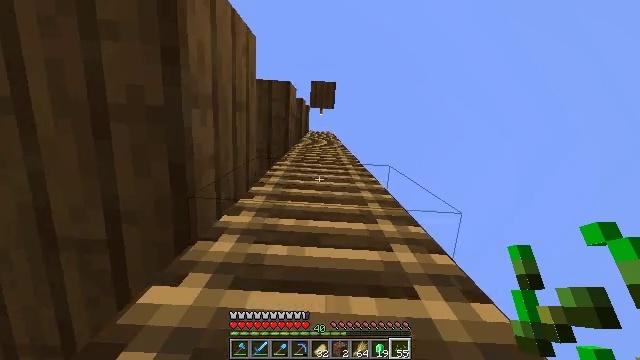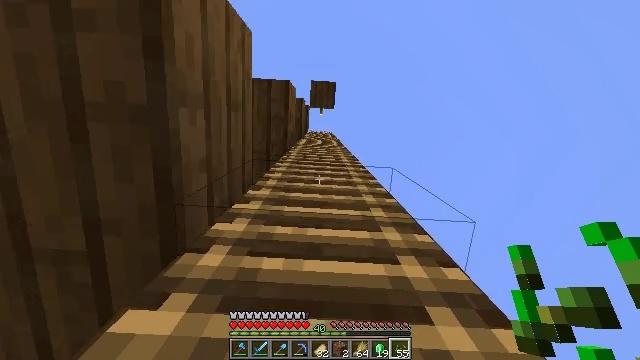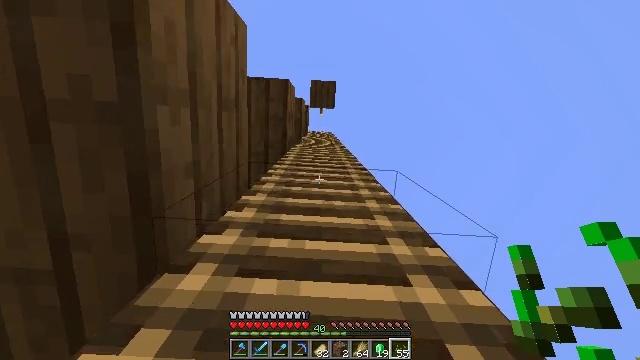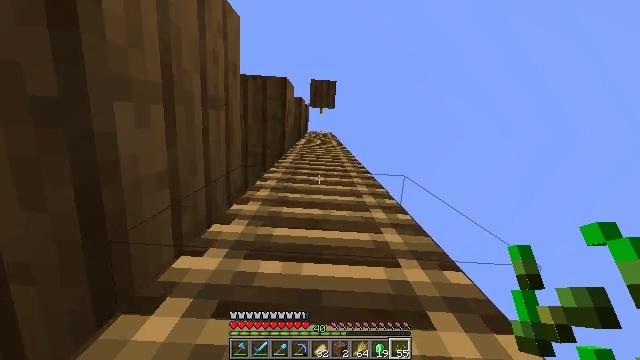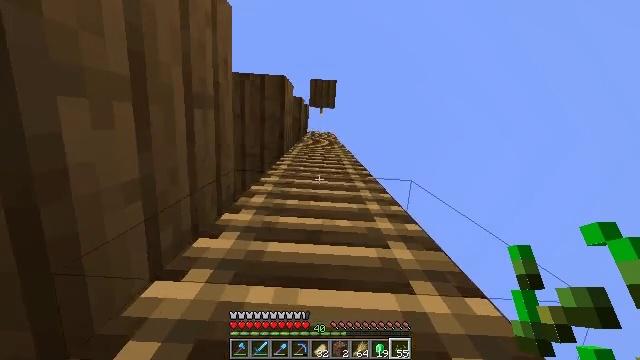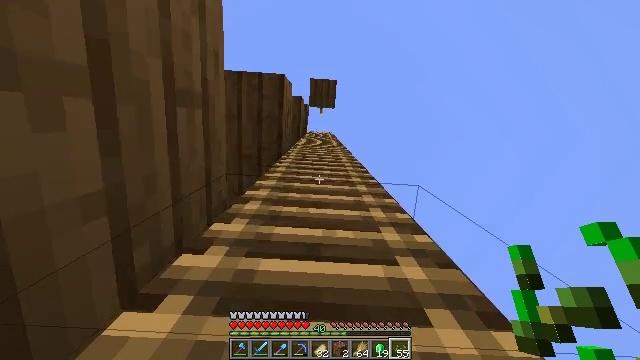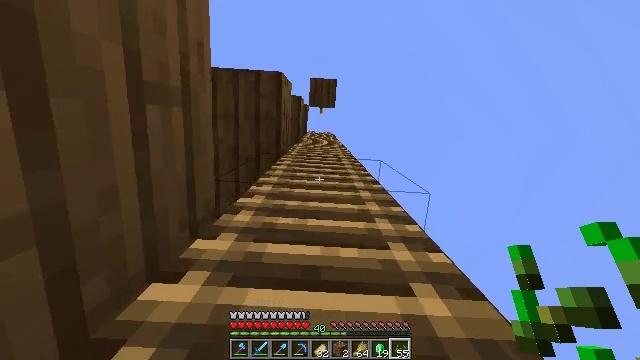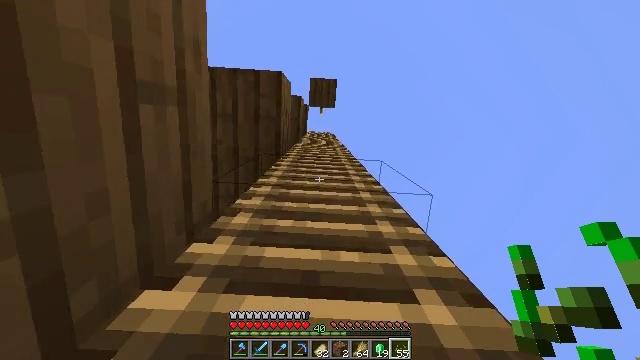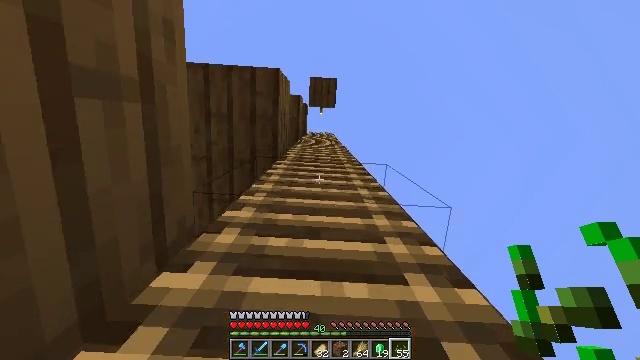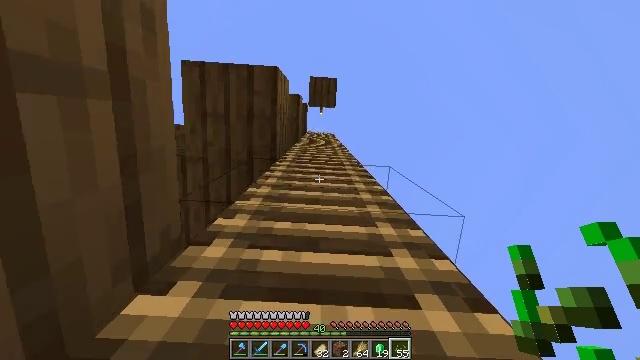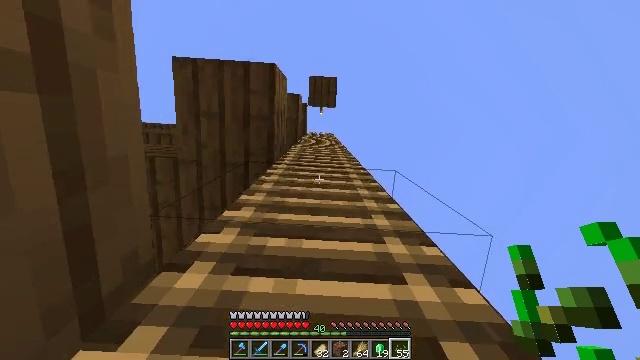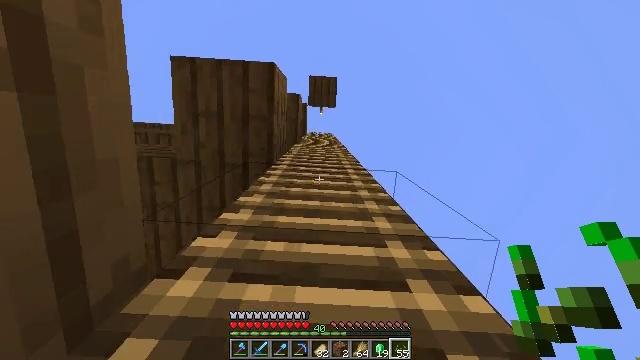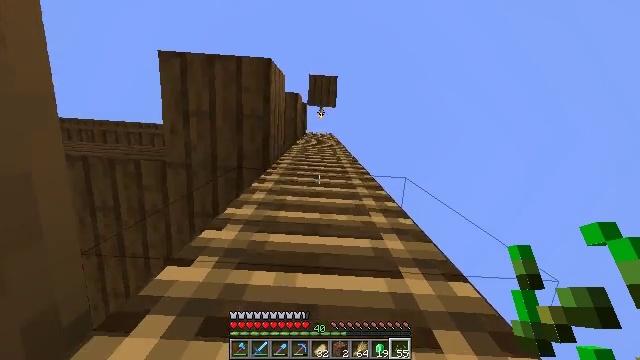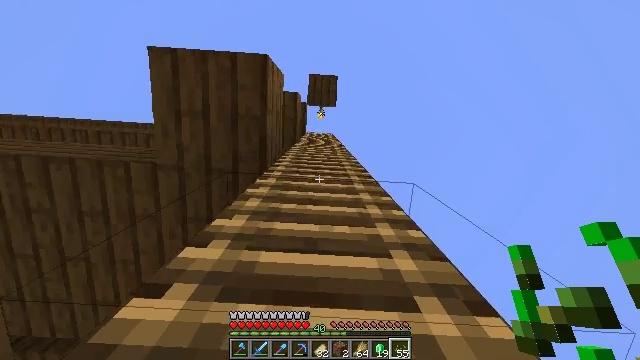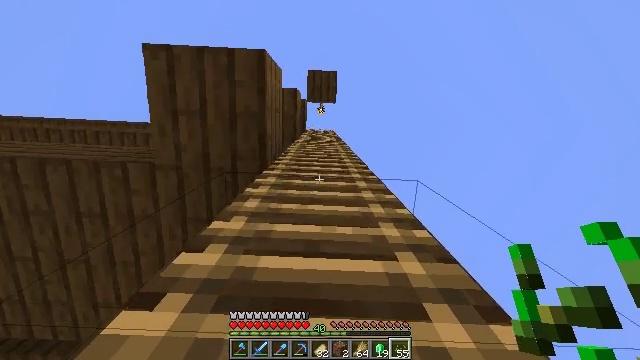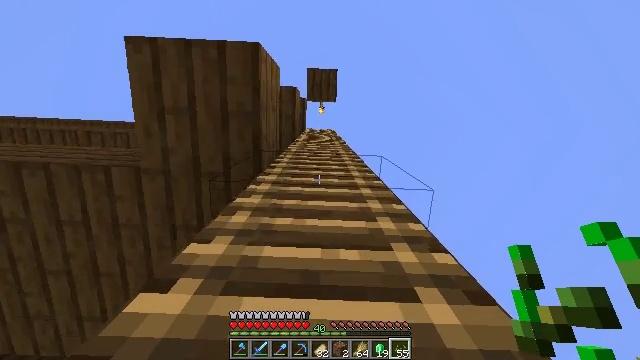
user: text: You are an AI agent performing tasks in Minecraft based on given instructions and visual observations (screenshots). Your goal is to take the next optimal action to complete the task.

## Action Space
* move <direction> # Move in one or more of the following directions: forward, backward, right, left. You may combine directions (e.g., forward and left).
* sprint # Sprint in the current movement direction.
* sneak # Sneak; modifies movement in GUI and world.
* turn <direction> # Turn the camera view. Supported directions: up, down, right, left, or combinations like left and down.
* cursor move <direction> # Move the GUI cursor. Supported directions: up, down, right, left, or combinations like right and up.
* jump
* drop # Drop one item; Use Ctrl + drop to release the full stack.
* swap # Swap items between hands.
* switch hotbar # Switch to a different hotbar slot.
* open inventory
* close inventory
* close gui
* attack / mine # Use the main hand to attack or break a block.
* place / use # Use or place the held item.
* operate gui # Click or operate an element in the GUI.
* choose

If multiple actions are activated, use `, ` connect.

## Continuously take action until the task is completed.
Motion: motion action
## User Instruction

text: Use the crafting table to craft a diamond hoe.
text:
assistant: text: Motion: move forward, jump
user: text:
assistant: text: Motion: move forward, sprint, jump
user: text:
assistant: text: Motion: move forward, sprint, jump
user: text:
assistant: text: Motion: move forward, sprint, jump
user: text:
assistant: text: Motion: move forward, jump
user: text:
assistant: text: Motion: move forward, jump
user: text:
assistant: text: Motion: move forward, jump
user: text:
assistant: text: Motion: move forward, jump
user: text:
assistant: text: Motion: move forward, jump
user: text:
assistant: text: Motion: move forward, jump
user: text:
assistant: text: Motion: move forward, jump
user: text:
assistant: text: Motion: move forward, jump
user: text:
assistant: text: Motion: move forward, jump
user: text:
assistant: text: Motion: move forward, jump
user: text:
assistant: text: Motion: move forward, jump
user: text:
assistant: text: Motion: move forward, jump
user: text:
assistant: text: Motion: move forward, jump
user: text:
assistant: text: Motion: move forward, jump
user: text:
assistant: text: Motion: move forward, jump
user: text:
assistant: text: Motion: move forward, jump
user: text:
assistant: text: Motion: move forward, jump
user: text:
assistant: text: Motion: move forward, jump
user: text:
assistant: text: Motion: move forward, jump
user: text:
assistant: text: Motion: move forward, jump
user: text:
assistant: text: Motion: move forward, jump
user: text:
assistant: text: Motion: move forward, jump
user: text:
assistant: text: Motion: move forward, jump
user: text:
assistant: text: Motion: move forward, jump
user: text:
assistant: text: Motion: move forward, jump
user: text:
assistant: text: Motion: move forward, jump